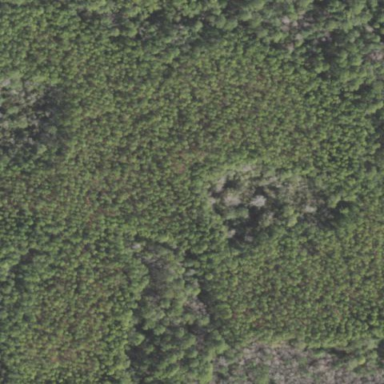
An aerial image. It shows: Forest area predominantly covered with needle-leaved trees.